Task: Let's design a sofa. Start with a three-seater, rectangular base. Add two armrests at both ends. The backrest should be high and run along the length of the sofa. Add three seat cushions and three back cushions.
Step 250:
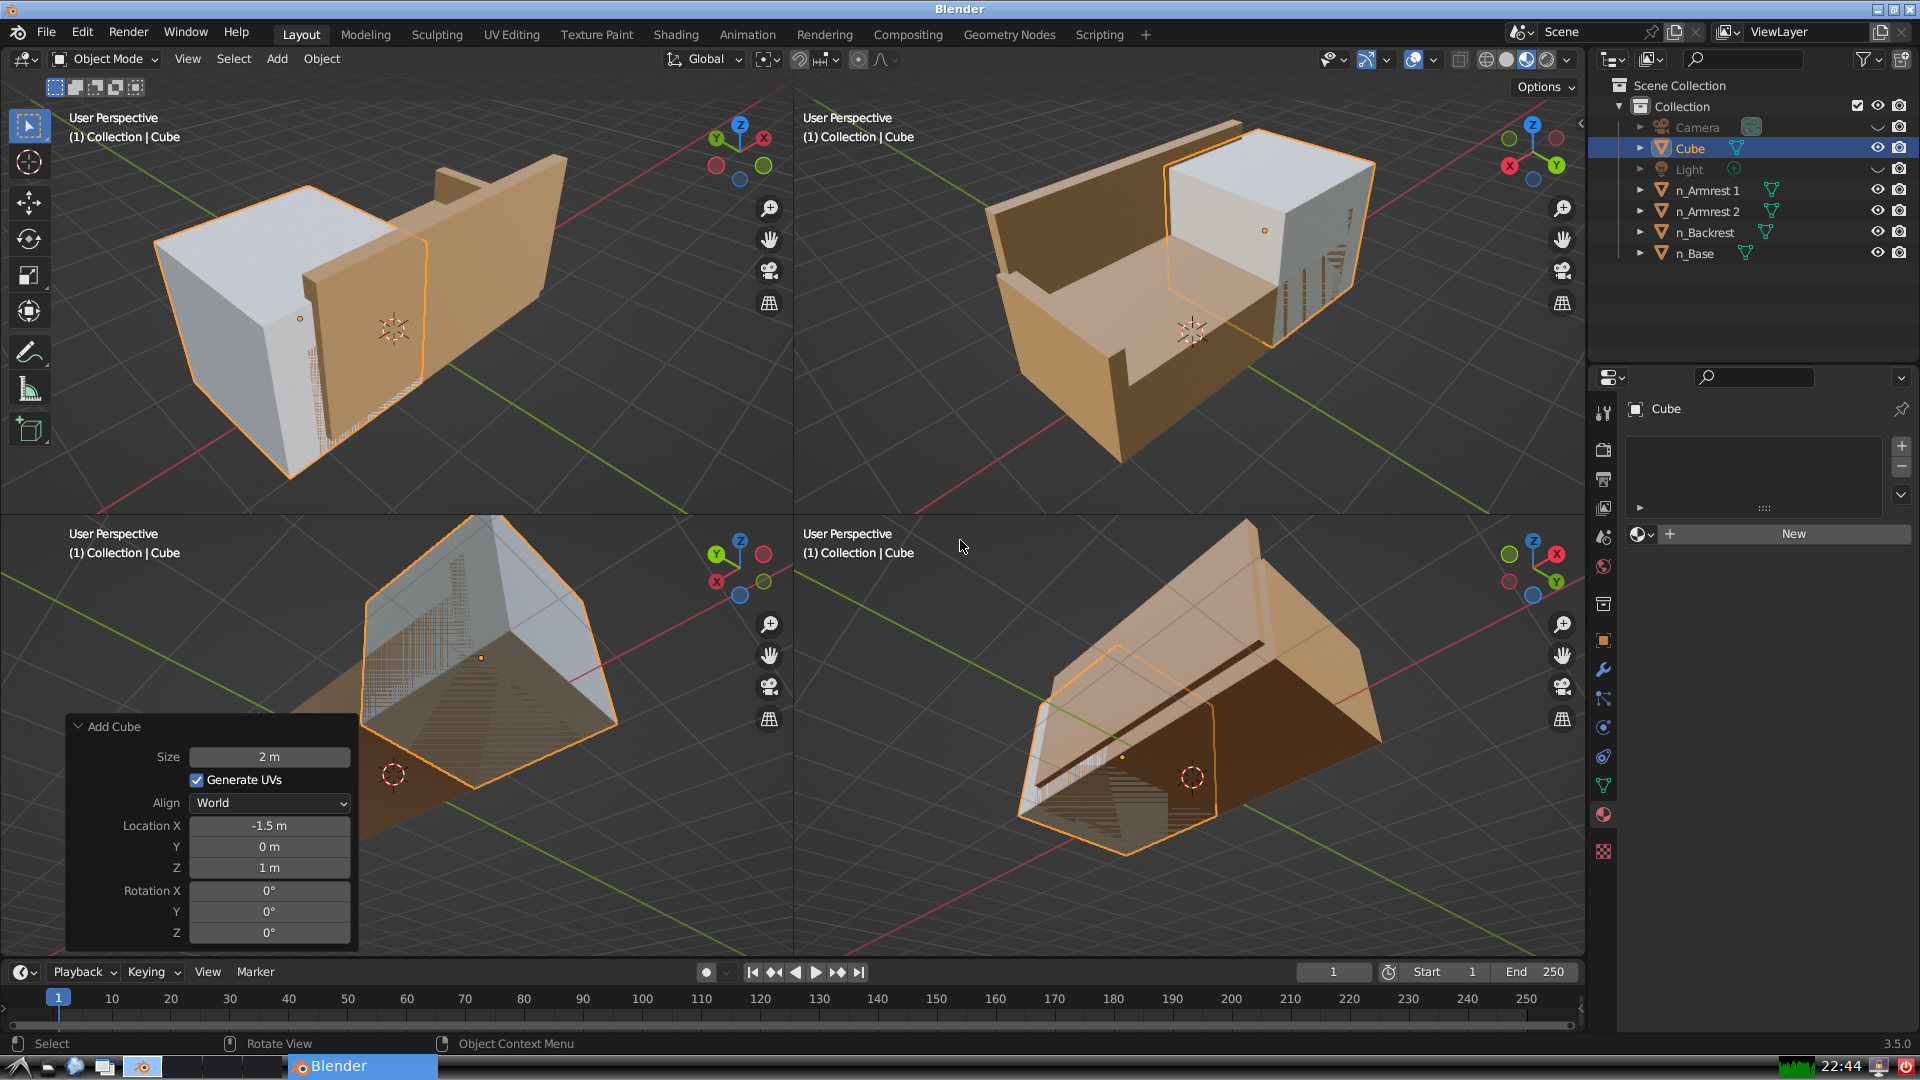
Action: {"key_press": ['Ctrl, Home']}